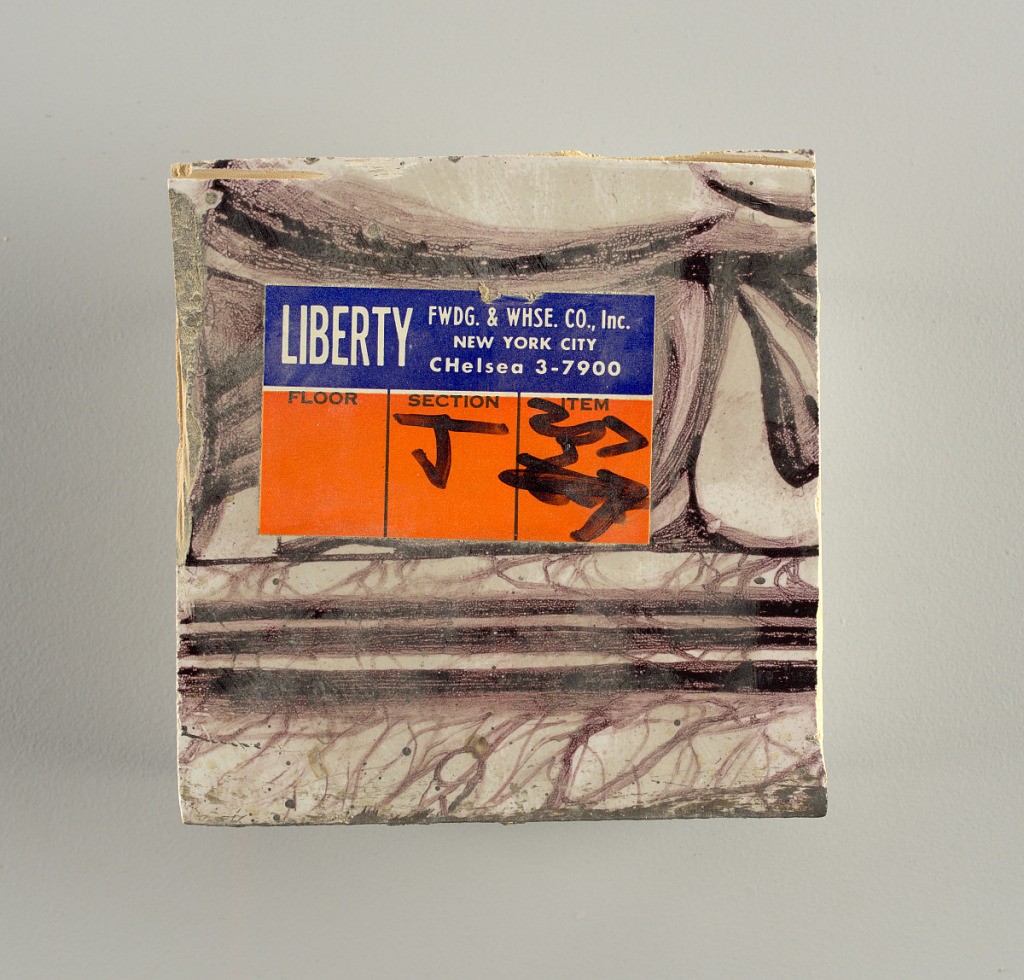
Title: Wall facing
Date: ca. 1725
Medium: tin-glazed earthenware, underglaze
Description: Two vertical rectangles, twenty-three tiles high.  A) Nine tiles wide at top; seven tiles wide at bottom.  B) Ten and one-half tiles wide.

Arabesque design of foliage.  A) with centered figure of Justice under a canopy.  B) with centered urn.